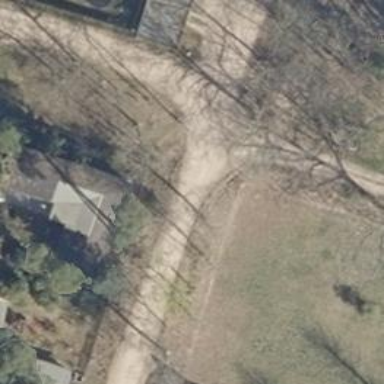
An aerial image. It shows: Residential road with compacted surface.